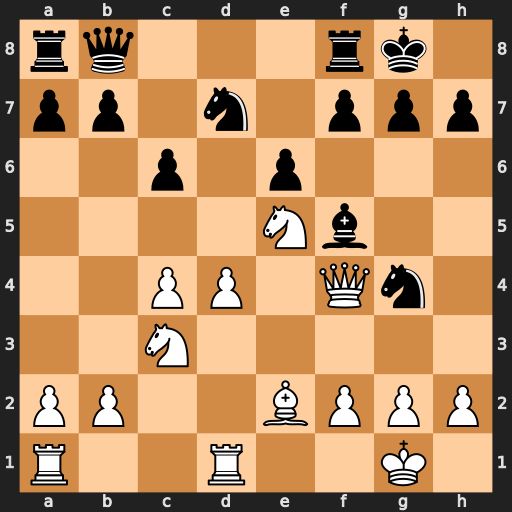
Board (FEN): rq3rk1/pp1n1ppp/2p1p3/4Nb2/2PP1Qn1/2N5/PP2BPPP/R2R2K1
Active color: w
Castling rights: -
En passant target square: -
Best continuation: Bxg4 Bxg4 Qxg4 Nxe5 dxe5